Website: macys
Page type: account-selection
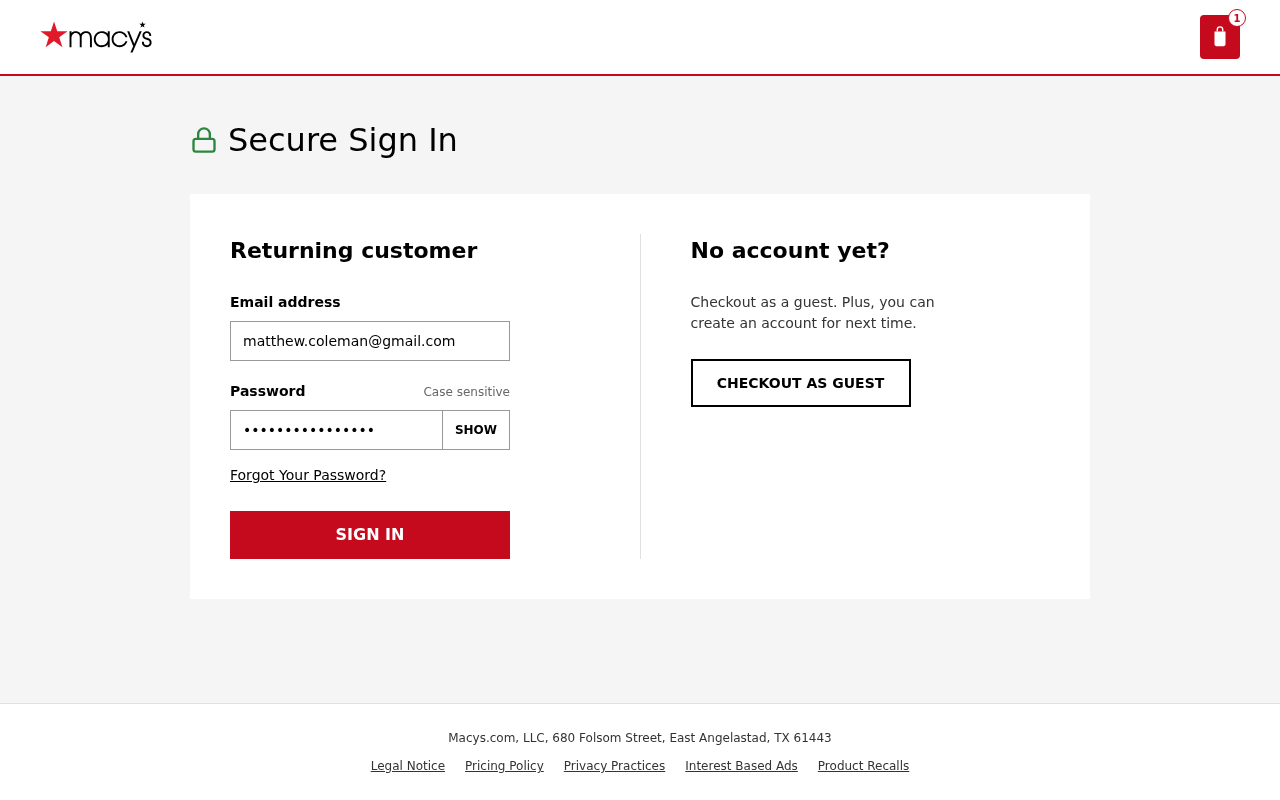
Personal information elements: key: PII_EMAIL
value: matthew.coleman@gmail.com
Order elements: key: ORDER_NUM_ITEMS
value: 1